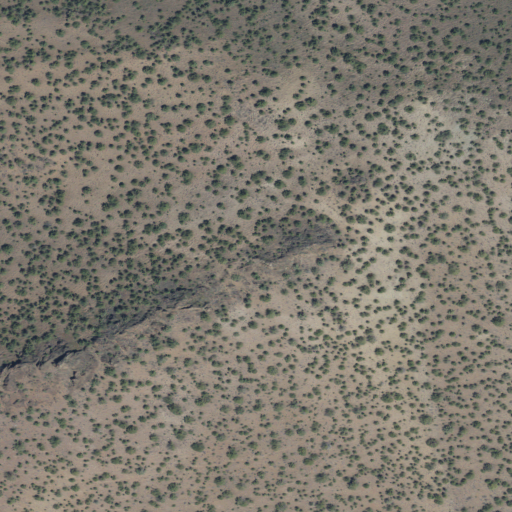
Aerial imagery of ridge(s) in Oregon named Rooster Comb containing only shrub